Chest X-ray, AP view. Patient: 44 years old, sex M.
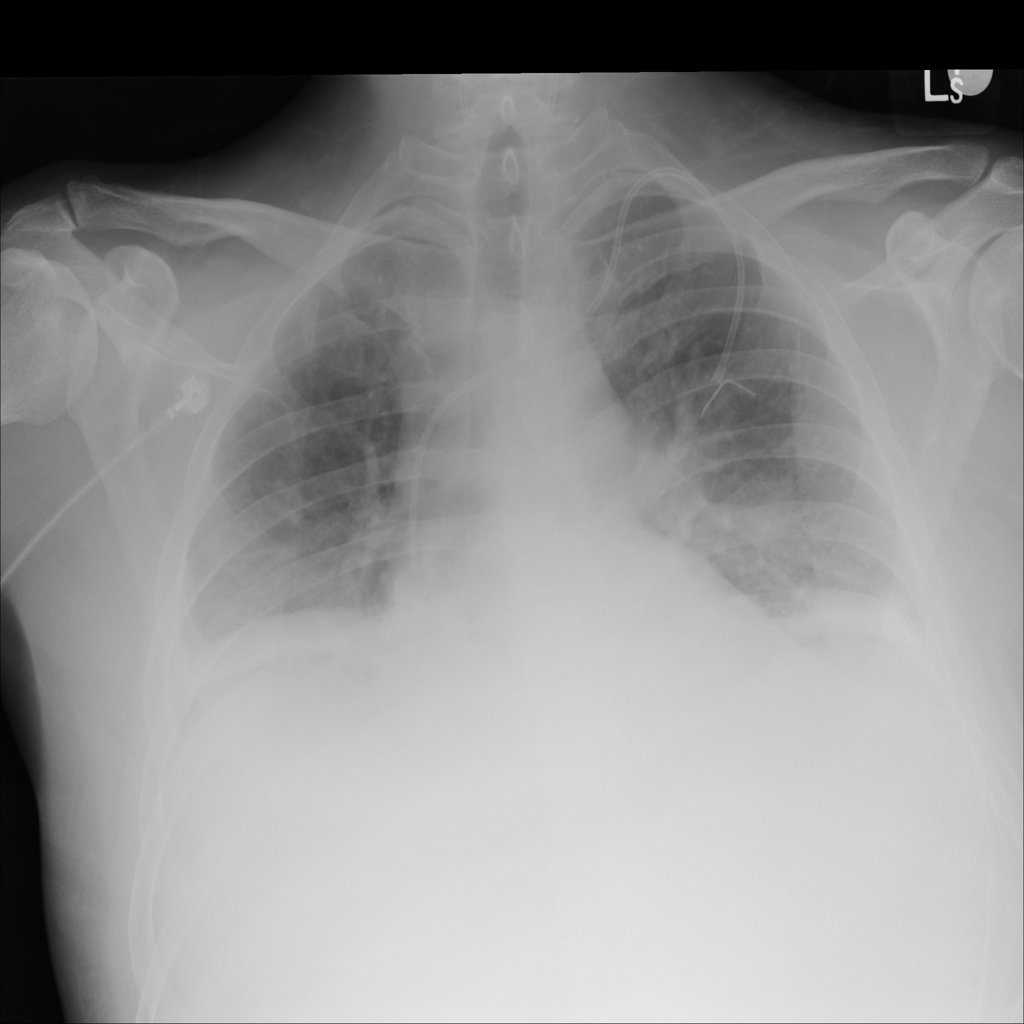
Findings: No Finding